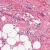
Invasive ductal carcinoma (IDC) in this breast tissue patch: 0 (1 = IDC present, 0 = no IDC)